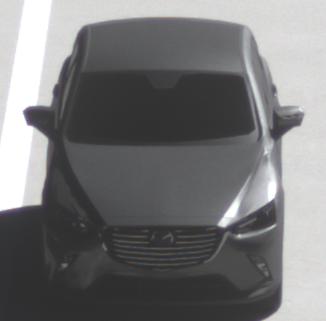
Make: Mazda
Model: CX-3 SKYACTIV-G 120
Detailed model: CX-3 (DK)
Model produced from: 2015/06
Model produced until: 2018/06
Doors: 5
Color: gray
Road condition: dry road
Daytime: morning or afternoon
Contrast: high contrast